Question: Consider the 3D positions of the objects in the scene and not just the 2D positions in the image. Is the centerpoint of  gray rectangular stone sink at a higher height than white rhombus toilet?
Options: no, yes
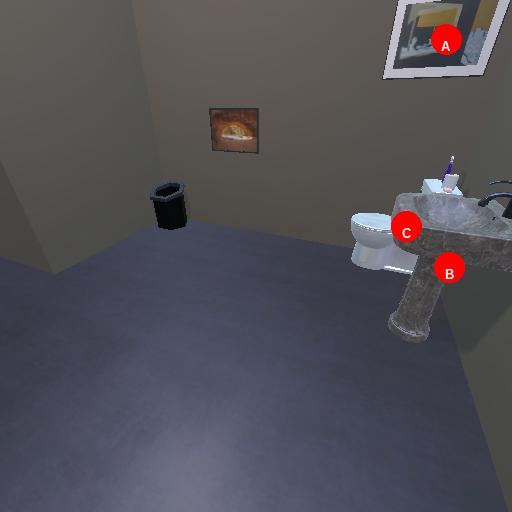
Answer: no